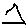
Label: triangle